Question: Here I made <URL>1, but I only can't figure how to aligh dropdown sub menu box.
'''
<ul id="nav">
<li> <a href="#" class="main-menu">vcdsfds</a>
<ul class="sub-menu">
<li><a href="#">vcdsfds</a></li>
...
</ul>
</li>
...
</ul>
'''
Depiction of where I want dropdown to be:

1 original dropdown source: <URL>
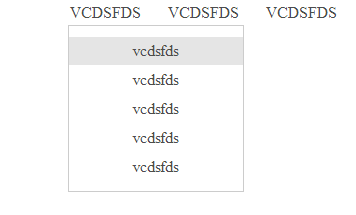
Answer: '#nav li:hover ul { left: -50%; }' Fiddle here:<URL>